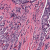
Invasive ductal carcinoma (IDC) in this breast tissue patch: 1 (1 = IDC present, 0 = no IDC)